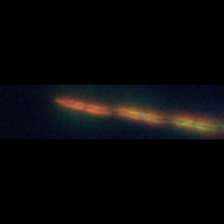
Taxon: Psuedo-nitzschia
Group: Diatoms